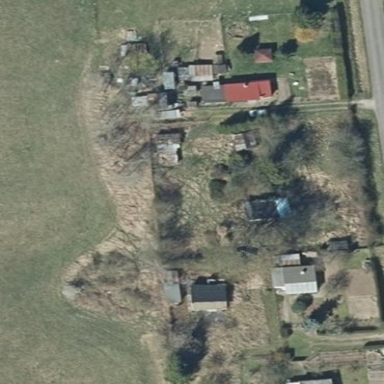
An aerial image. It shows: Allotments area.